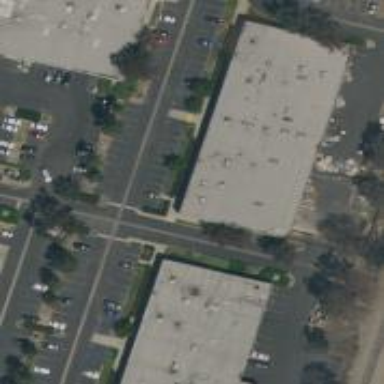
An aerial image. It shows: Warehouse building.